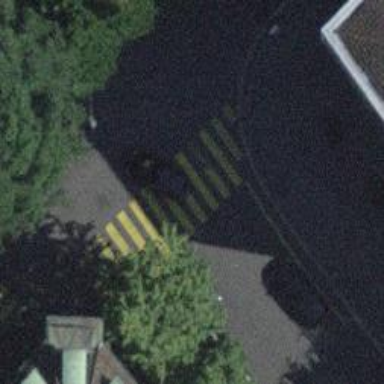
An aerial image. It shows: Kerb serving as barrier.